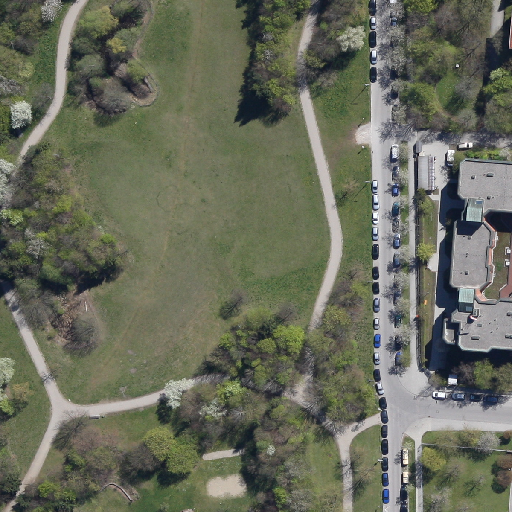
Referring expression: impervious surface